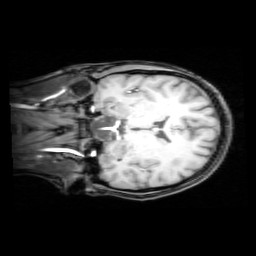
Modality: T1w
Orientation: coronal
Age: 18
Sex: female
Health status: healthy
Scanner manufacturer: philips
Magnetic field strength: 3 T
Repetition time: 0.012 s
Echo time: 0.0037 s